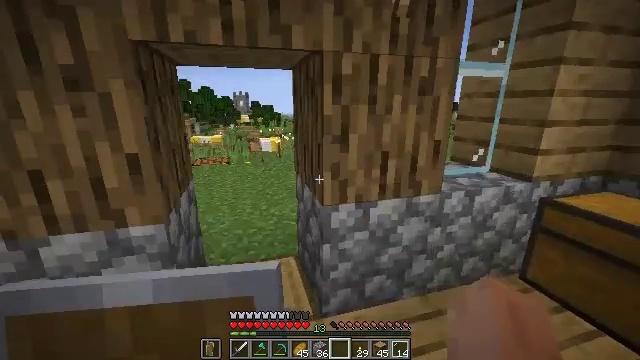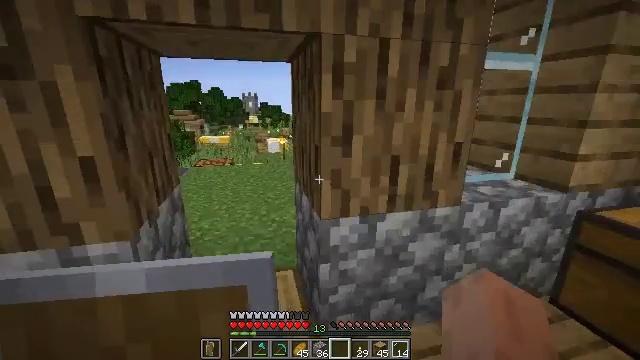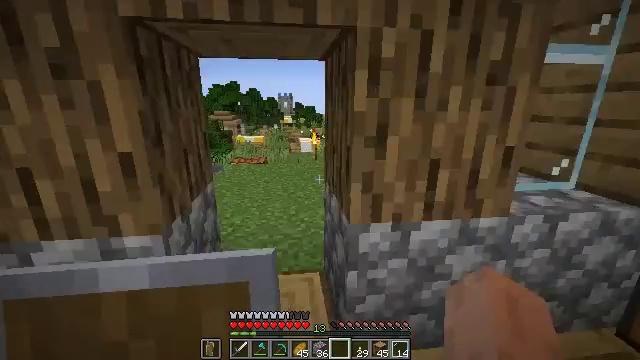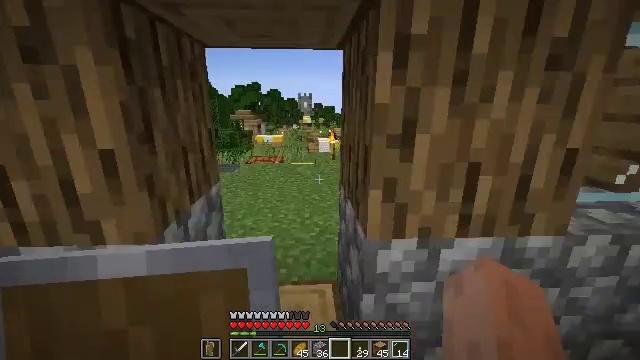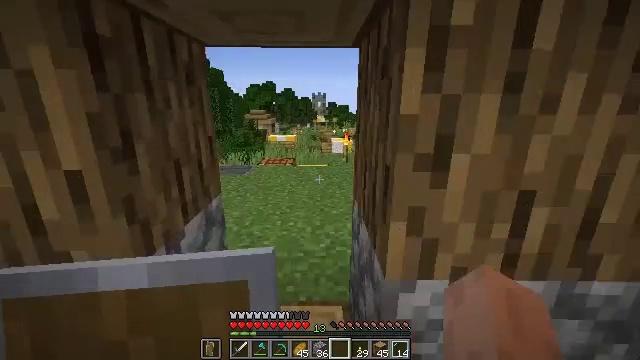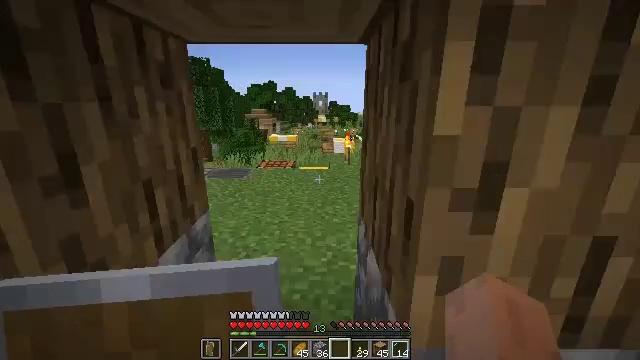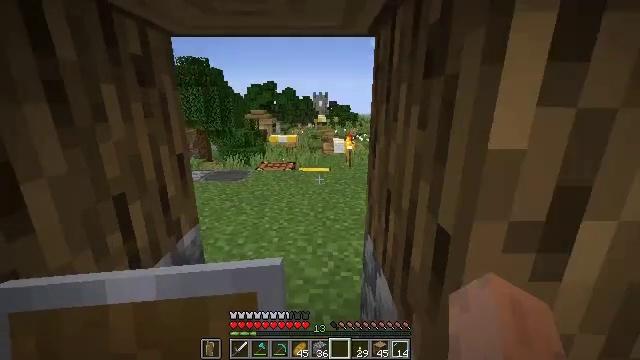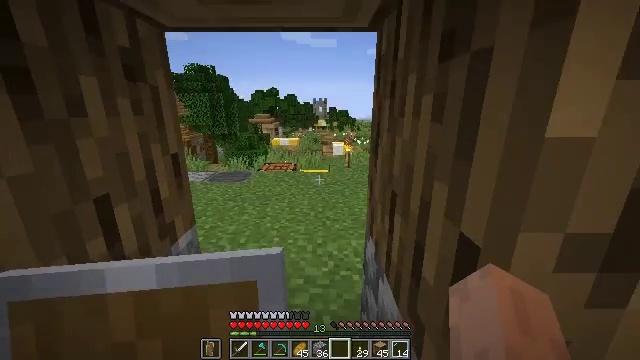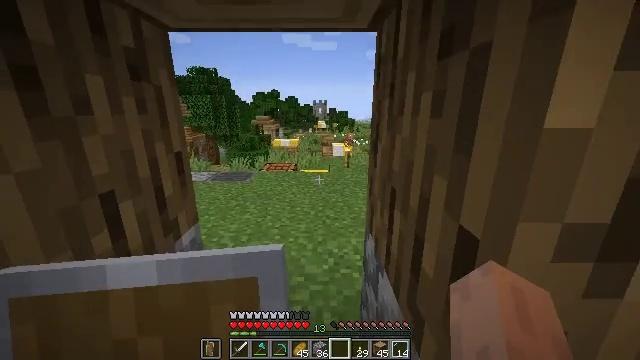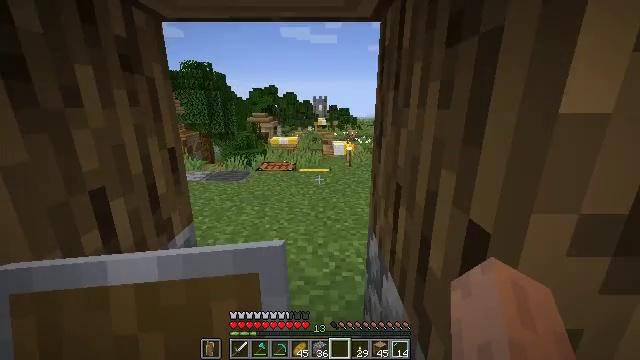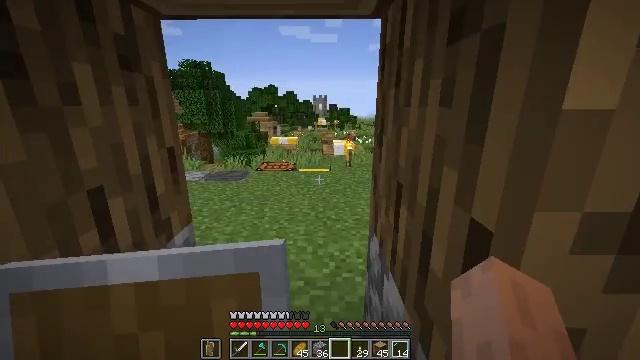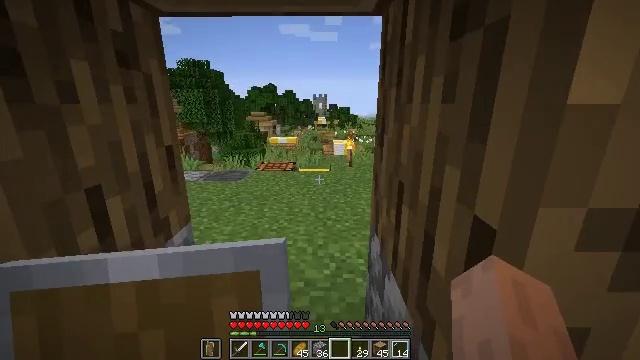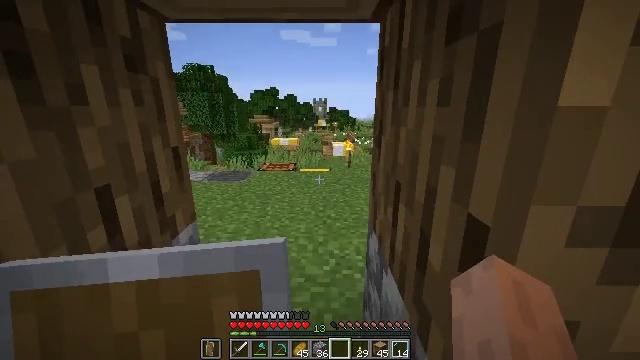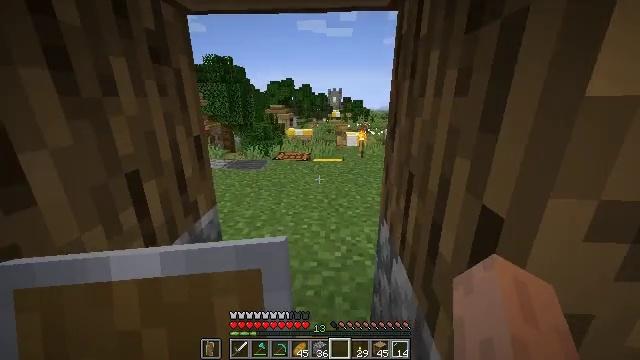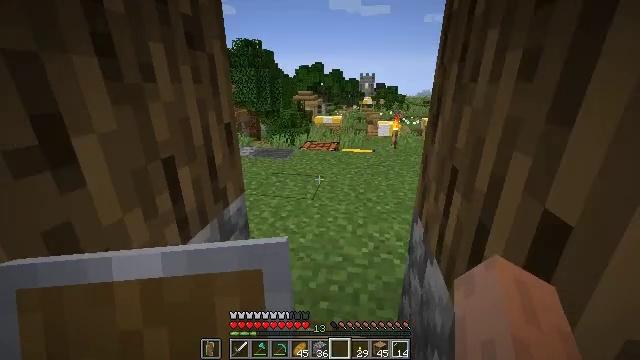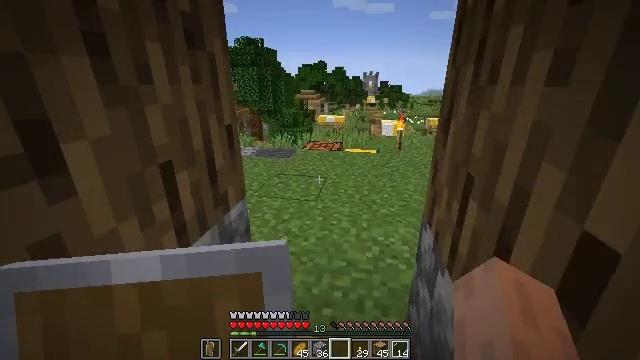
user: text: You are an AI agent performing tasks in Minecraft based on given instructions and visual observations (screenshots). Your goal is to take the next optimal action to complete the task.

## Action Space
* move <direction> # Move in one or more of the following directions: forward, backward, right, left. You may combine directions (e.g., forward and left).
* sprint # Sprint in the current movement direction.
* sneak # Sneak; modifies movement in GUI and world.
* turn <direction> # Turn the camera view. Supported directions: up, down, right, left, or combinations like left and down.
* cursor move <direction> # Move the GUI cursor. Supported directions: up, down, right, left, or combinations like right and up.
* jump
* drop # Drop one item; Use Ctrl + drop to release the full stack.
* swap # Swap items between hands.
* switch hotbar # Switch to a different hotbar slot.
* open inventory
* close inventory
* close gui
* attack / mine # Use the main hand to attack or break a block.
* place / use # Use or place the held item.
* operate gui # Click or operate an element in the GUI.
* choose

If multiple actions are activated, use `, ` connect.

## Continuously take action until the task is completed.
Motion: motion action
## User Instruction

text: Gather the blast furnace into your inventory.
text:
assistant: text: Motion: move forward, turn left
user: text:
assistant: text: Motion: move forward, turn left
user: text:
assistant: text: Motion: move forward, turn left
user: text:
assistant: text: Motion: move forward, turn left
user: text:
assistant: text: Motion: move forward
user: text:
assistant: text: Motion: move forward, sprint
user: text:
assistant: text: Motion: move forward, sprint
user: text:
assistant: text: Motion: move forward, sprint
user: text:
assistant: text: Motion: move forward, sprint
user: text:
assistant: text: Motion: move forward
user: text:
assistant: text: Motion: move forward
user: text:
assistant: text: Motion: move forward
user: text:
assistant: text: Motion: move forward, turn left and down
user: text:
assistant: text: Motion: move forward, turn left and down
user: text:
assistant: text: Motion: move forward
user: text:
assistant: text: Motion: move forward
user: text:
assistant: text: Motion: move forward
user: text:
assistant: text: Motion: move forward
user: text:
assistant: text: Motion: move forward
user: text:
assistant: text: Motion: move forward
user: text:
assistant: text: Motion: move forward
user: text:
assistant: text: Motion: move forward, turn down
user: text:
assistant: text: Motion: move forward
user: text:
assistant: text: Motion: move forward
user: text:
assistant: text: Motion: move forward, turn left and down
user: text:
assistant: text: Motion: move forward, turn left and down
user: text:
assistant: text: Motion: move forward, turn left and down
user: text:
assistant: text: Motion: move forward
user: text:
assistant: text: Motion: move forward, turn left and down
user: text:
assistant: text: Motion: move forward, turn down